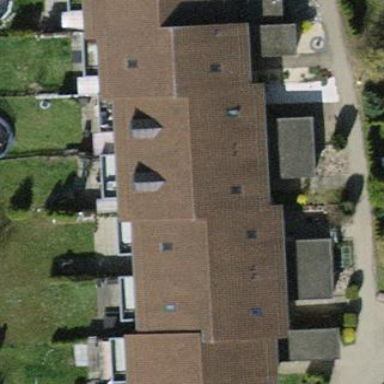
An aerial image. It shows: Terrace building.